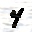
Label: 4